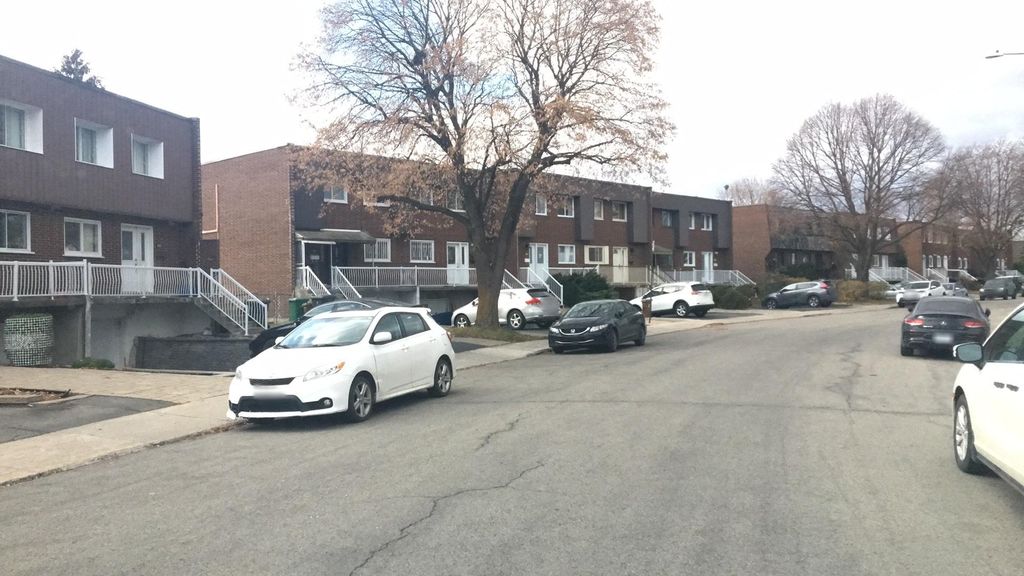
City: montreal